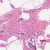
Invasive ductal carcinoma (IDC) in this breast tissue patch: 0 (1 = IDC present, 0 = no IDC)